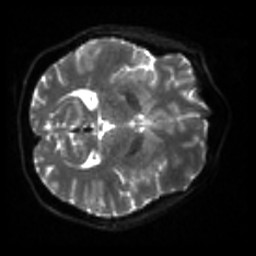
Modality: sbref
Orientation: axial
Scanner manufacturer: siemens
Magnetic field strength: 3 T
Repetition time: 4 s
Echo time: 0.0594 s